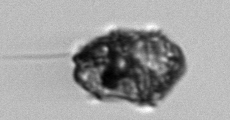
Label: Proterythropsis